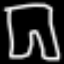
Label: pants